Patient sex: M
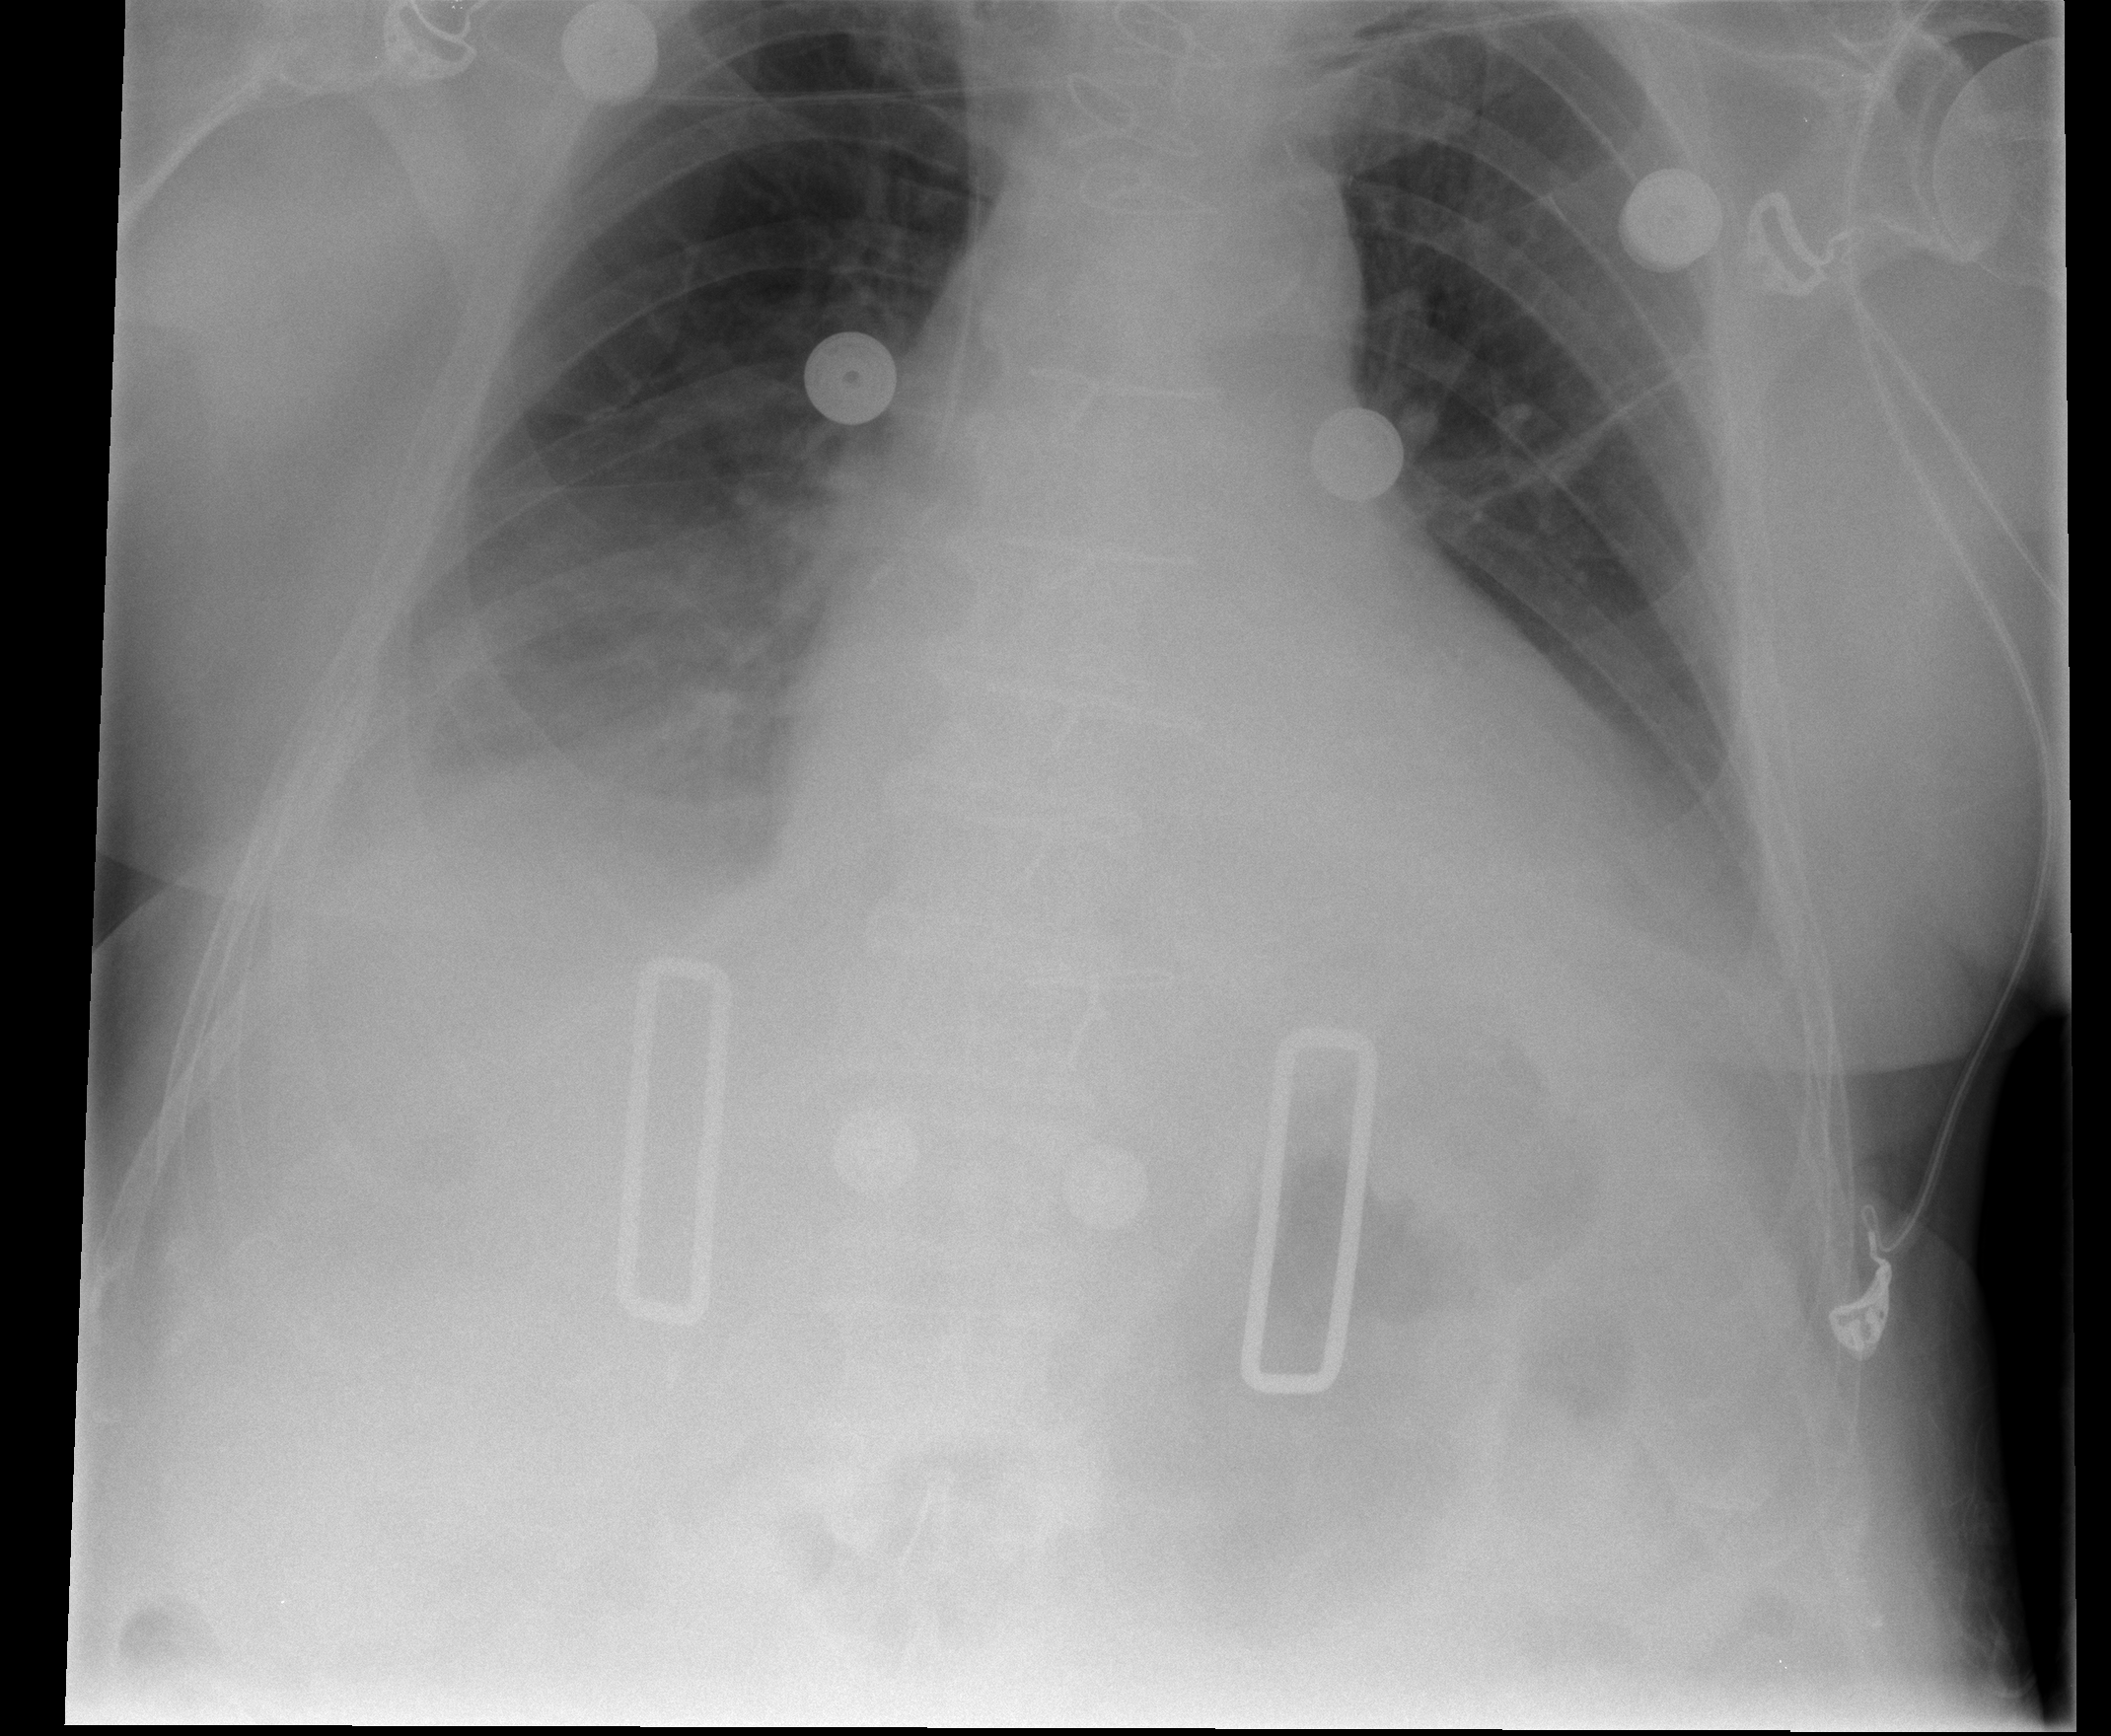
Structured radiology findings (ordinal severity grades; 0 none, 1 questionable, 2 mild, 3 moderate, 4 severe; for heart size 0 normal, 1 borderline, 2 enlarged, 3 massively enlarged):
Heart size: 2
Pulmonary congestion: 0
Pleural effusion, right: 2
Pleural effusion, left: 2
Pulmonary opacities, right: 0
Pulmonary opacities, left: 0
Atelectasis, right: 2
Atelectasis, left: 2